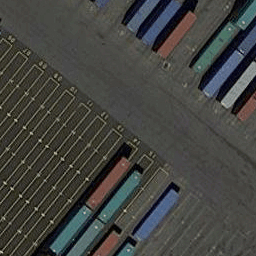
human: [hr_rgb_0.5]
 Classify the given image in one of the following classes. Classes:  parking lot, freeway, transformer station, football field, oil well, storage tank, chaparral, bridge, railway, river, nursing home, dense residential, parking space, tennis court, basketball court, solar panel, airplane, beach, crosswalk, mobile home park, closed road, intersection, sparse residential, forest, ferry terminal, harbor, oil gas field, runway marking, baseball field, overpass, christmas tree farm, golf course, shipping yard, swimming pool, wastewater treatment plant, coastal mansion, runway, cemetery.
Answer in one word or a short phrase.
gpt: shipping yard